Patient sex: F
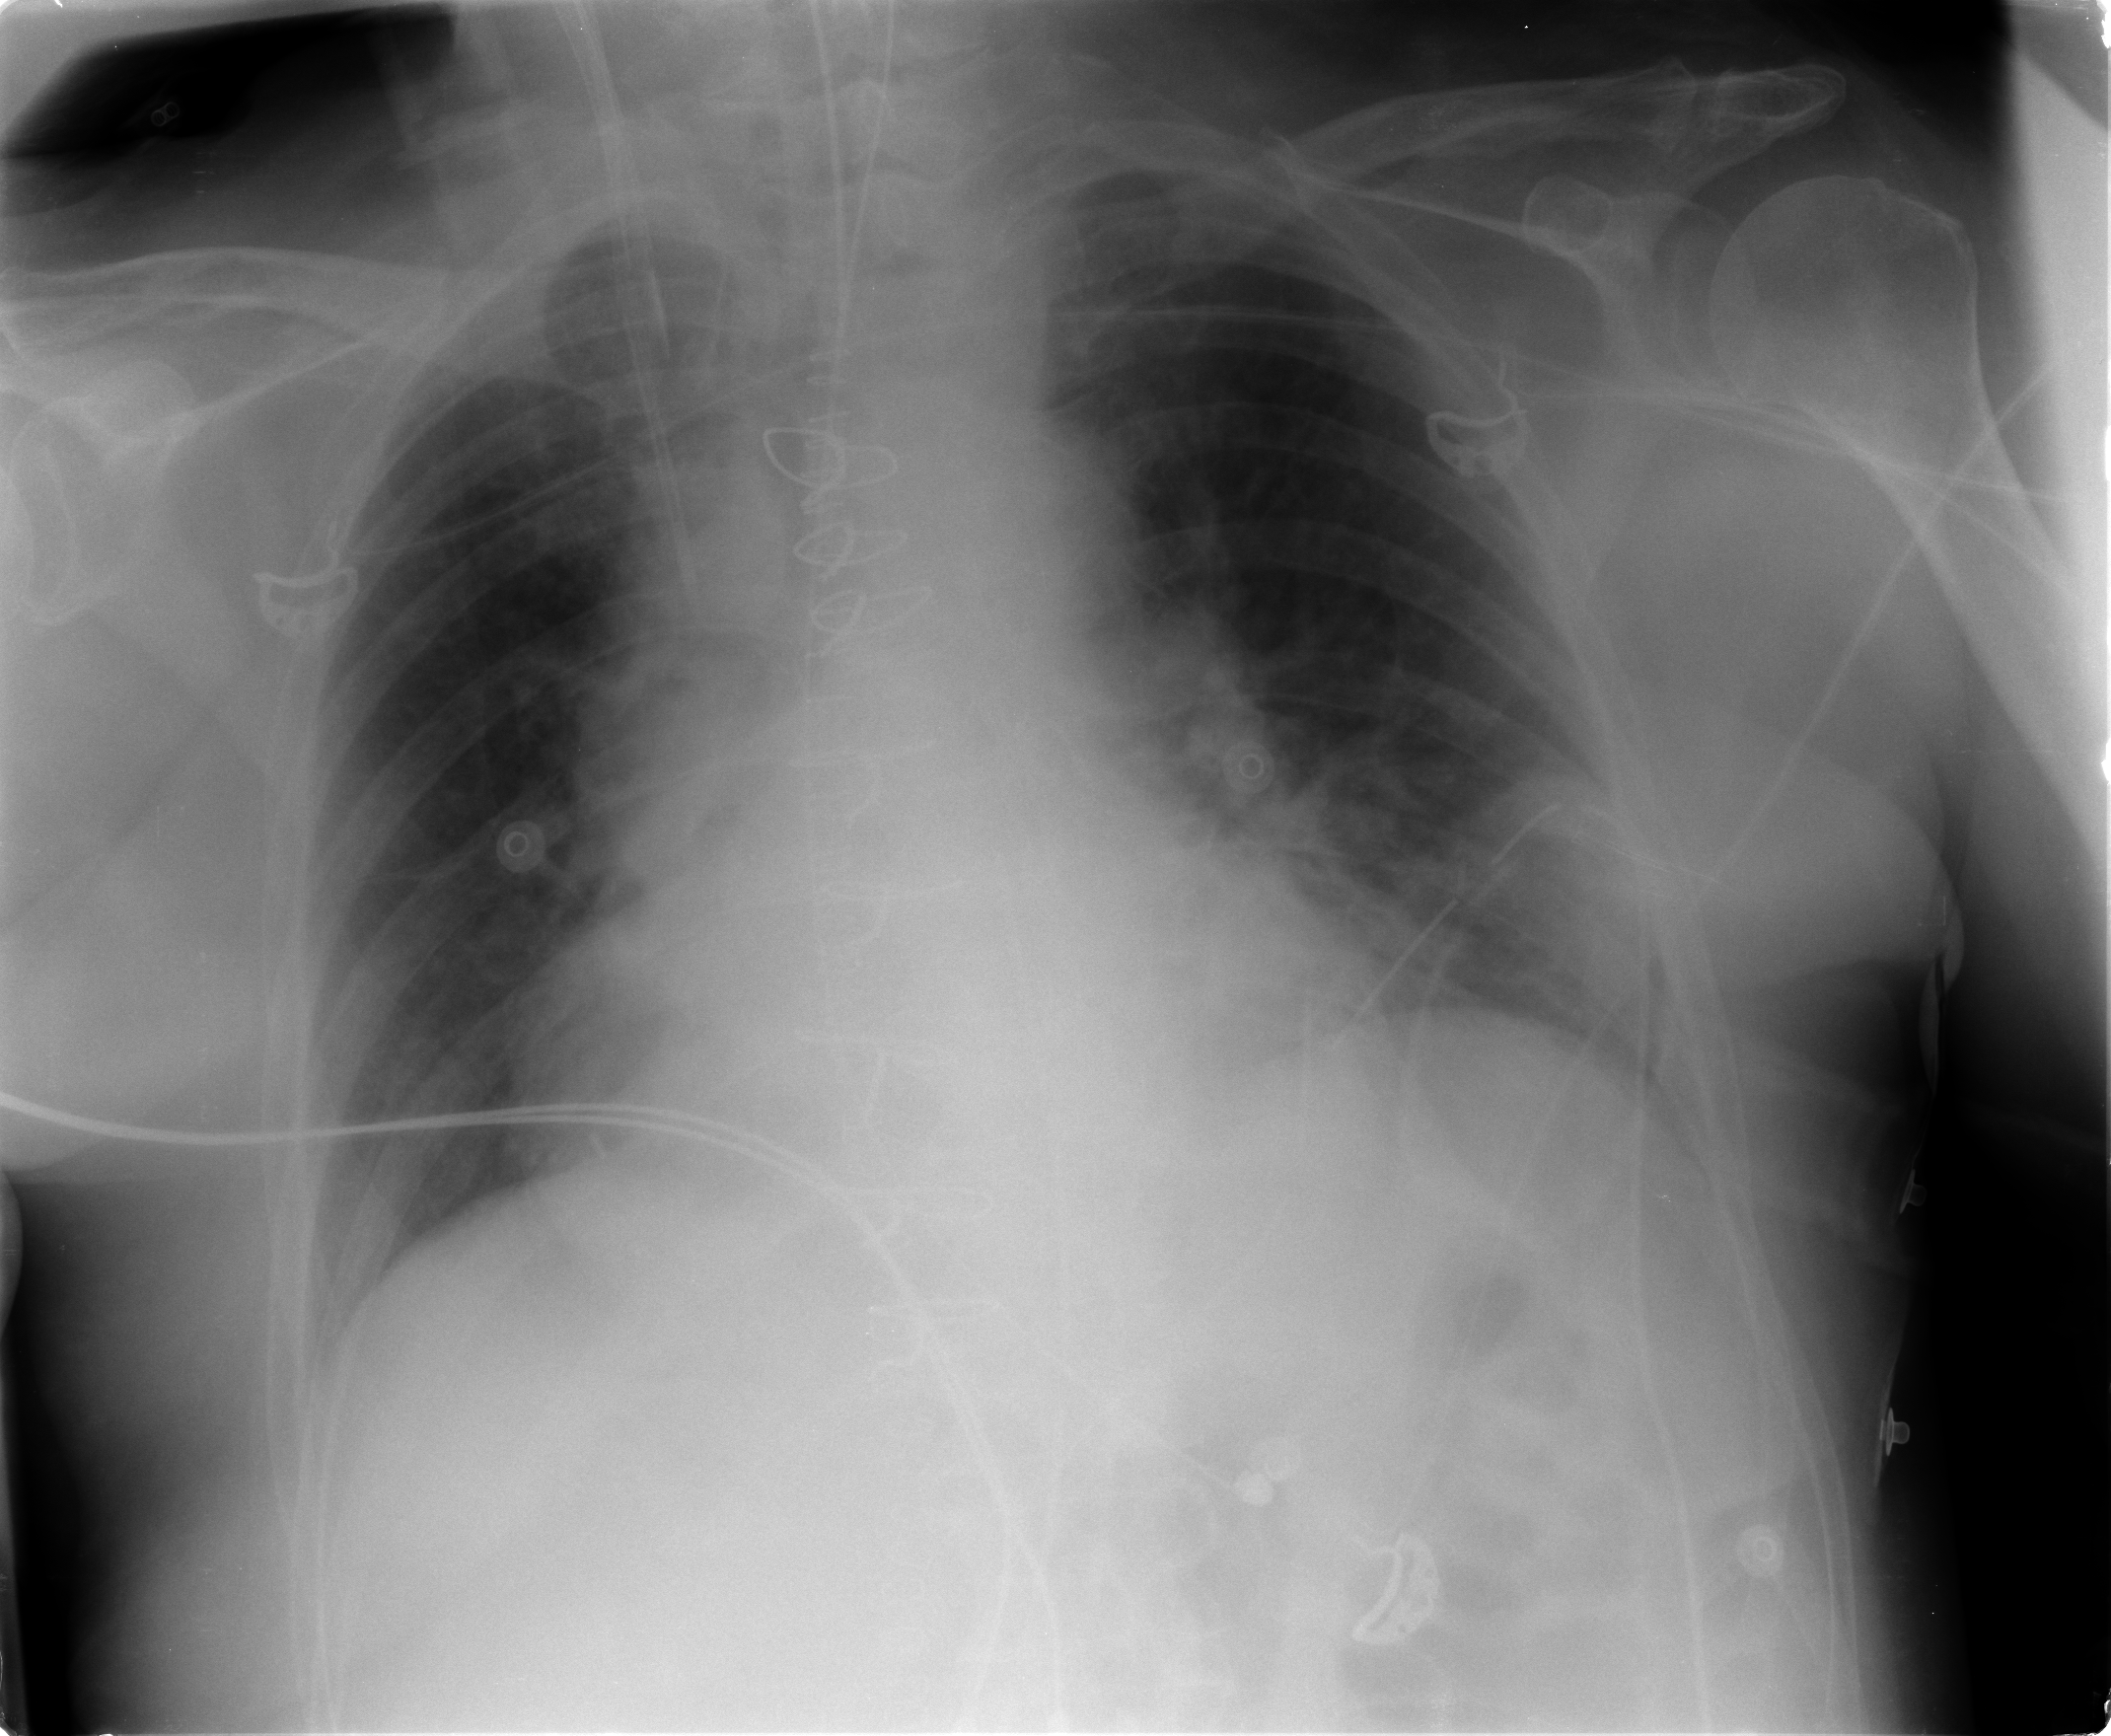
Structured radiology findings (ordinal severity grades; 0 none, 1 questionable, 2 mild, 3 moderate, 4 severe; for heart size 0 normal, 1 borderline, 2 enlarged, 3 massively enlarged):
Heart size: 1
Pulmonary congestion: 1
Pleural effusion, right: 0
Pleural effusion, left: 0
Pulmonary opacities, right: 0
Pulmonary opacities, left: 0
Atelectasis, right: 2
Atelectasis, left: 2